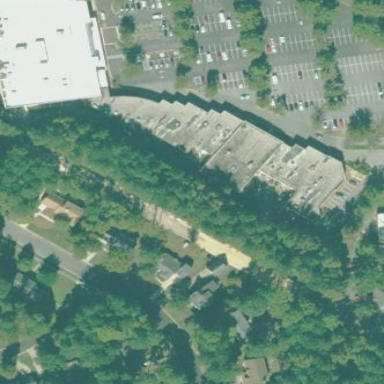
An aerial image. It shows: Retail area.